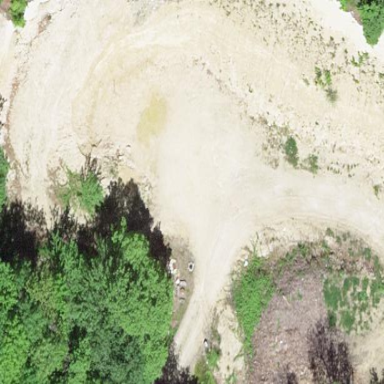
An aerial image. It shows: Quarry area.